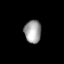
Tissue: lung
Cell type: Endothelial cells
Senescence score: 0.5945
Nuclear area (px): 381
Mean DAPI intensity: 157.869